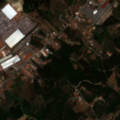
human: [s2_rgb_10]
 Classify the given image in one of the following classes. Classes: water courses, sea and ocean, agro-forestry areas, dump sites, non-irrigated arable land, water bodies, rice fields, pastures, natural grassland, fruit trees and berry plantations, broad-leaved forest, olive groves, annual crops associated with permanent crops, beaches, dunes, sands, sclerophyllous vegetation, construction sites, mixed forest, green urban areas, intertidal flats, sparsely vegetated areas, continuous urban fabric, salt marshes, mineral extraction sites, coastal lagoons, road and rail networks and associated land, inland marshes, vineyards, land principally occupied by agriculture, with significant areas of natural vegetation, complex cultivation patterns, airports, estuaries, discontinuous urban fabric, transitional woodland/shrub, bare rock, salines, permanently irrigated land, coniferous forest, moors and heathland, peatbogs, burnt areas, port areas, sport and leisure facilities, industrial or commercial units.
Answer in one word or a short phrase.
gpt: industrial or commercial units, complex cultivation patterns, land principally occupied by agriculture, with significant areas of natural vegetation, mixed forest